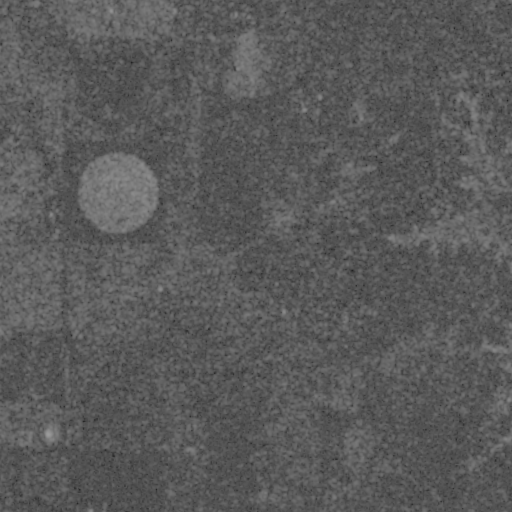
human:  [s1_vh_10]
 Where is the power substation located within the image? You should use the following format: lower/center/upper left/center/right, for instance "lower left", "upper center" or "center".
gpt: The power substation is located in the lower left of the image.
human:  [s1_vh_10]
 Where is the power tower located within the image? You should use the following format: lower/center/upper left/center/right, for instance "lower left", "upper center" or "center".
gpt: The power tower is located in the lower left of the image.
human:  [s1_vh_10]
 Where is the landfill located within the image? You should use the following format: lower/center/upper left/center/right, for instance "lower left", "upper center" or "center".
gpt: There is no landfill in the image.

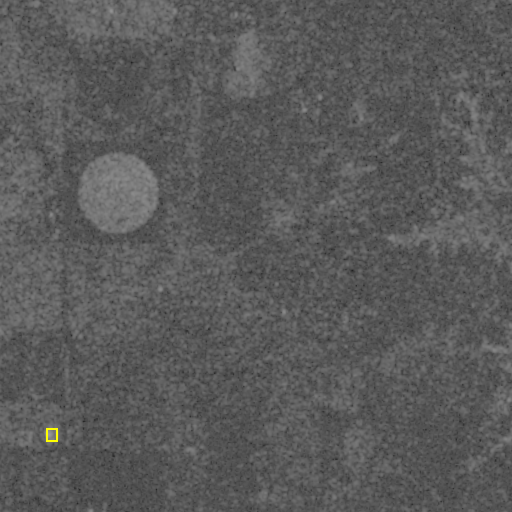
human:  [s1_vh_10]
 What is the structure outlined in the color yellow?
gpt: The structure outlined in yellow is a power substation.
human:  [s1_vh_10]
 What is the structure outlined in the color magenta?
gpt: There is no magenta outline.